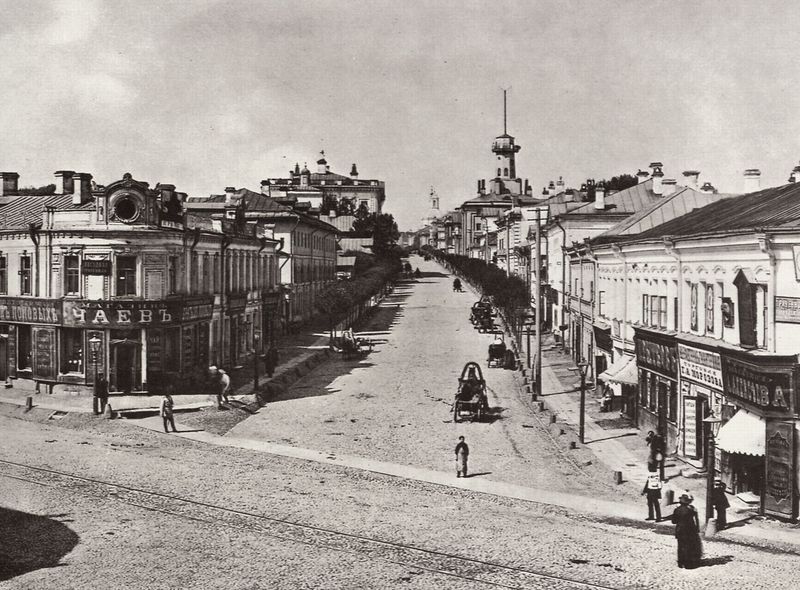
Titel: Blick in die Novaja Basmannaja Straße, Moskau
Künstler: Russischer Photograph
Schlagwörter: baum, himmel, laub, mann, schatten, weiß, wolken, bäume, frauen, kirchturm, menschen, stadt, fenster, frau, grau, lampen, laterne, laternen, licht, männer, schwarz, strasse, dach, haus, weg, wolke, mensch, ferne, häuser, kirche, wege, klassizismus, kamine, karren, kirchturmspitze, schornstein, turm, turmspitze, ecke, ansicht, fassade, fassaden, geschäft, passanten, pflaster, vedute, russland, dächer, giebel, allee, fußgänger, geschäfte, kutsche, kutschen, laden, läden, auto, figuren, wagen, foto, fotografie, photographie, straßen, bürgersteig, stockwerk, übergang, strommast, kreuzung, schwarz-weiss, asphalt, gehweg, trottoir, photo, kurve, laubbäume, historismus, etagen, gleis, schiene, schienen, stockwerke, autos, strassenecke, dachrinne, markise, boulevard, straßenlampen, fuhrwerk, etage, trambahn, mietshäuser, poller, pferdewagen, zweistöckig, hochhaus, markisen, strassenzug, kyrillisch, strommäste, schornesteine, straüenbahn